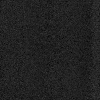
Atmospheric dust classification: dusty